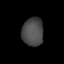
Tissue: lung
Cell type: Myeloid cells
Senescence score: 0.2402
Nuclear area (px): 594
Mean DAPI intensity: 74.471